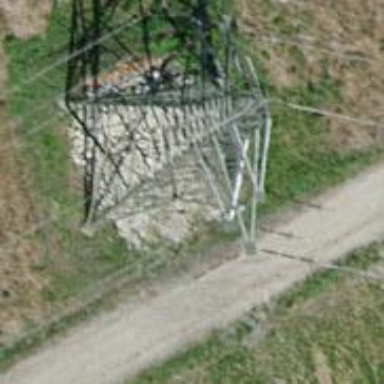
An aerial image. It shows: Lattice structure tower used for power distribution.